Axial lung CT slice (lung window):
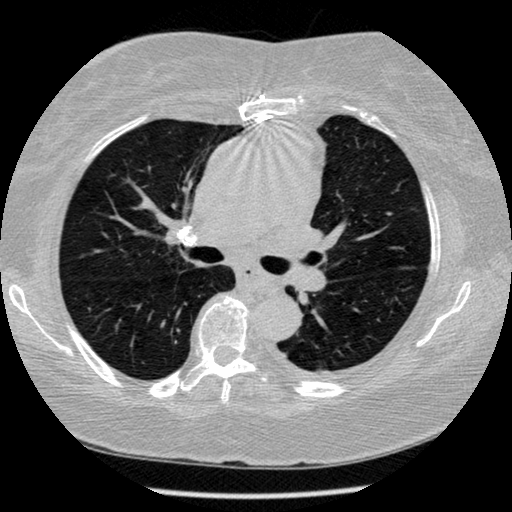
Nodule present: no